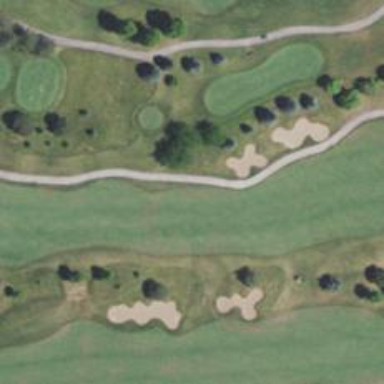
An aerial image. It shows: View of golf hole.